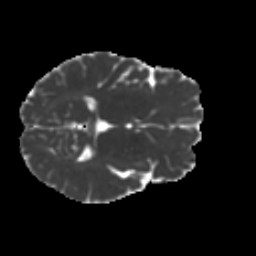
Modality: MD
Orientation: axial
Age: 38
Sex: female
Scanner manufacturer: ge
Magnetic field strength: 3 T
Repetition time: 7.8 s
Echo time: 0.0608 s